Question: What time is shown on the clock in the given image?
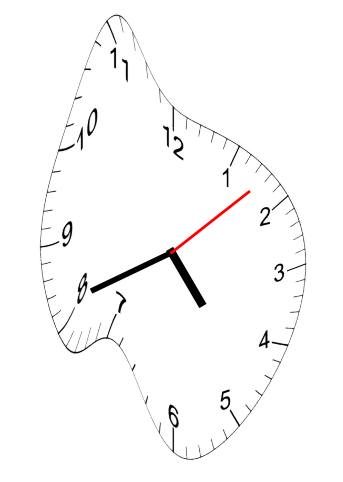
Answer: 04:41:08